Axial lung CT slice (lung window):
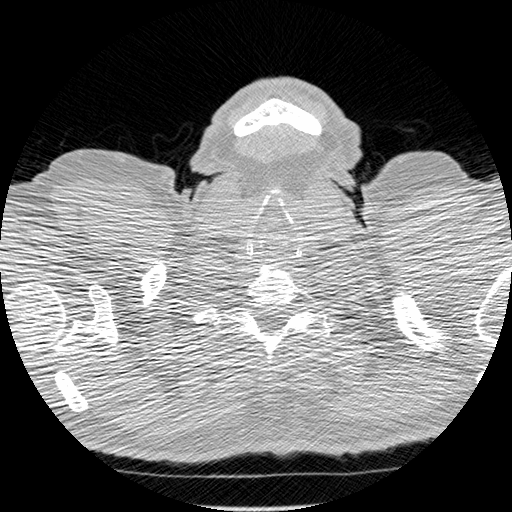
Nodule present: no